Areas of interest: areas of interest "Shanghai Disneyland"
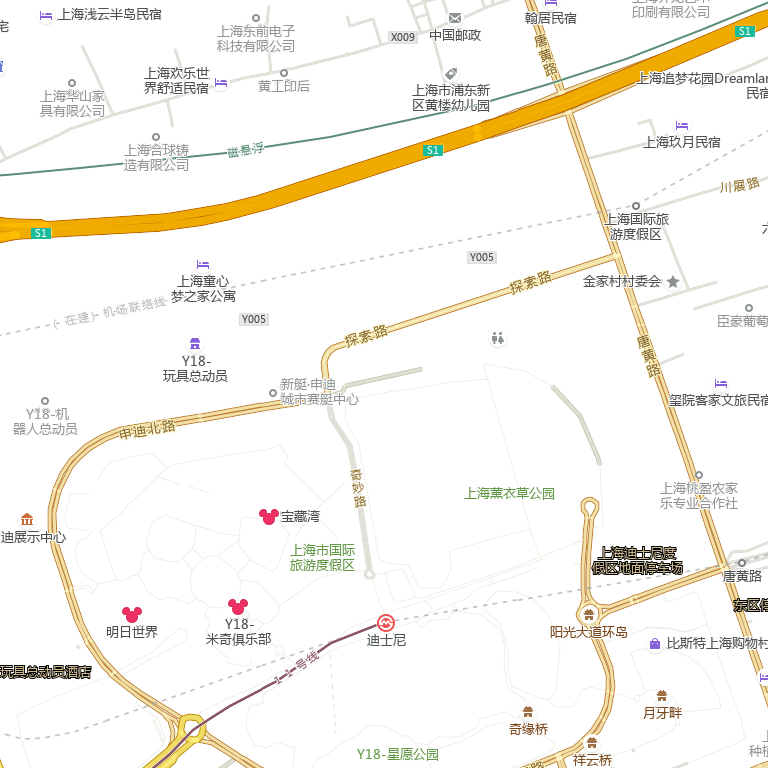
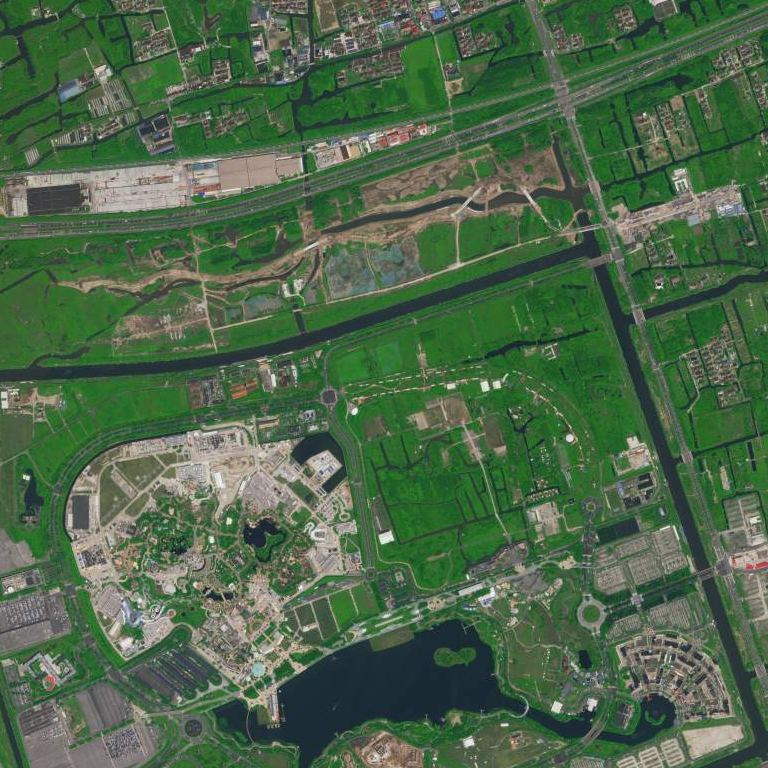